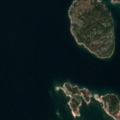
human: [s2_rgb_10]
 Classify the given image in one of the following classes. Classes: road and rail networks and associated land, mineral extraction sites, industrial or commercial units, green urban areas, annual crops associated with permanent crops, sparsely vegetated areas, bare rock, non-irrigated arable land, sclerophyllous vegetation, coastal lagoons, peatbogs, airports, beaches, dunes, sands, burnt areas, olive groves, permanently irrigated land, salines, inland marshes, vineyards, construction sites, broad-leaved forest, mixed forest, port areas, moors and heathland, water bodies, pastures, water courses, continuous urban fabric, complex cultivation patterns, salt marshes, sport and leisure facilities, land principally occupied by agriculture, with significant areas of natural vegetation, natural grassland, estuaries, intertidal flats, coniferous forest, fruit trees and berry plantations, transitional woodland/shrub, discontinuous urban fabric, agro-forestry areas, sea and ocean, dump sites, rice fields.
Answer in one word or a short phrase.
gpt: mixed forest, sea and ocean